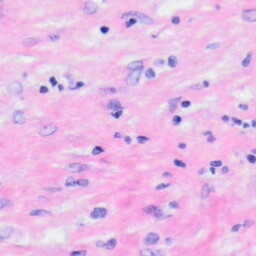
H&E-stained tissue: Liver